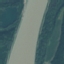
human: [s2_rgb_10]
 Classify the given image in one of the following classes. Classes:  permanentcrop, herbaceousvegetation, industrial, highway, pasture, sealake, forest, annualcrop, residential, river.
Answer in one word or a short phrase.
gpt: River